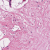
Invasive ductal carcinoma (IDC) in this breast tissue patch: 0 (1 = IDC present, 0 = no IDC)